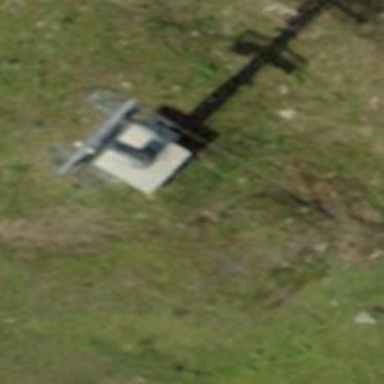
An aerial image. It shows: Pylon used for aerialway.